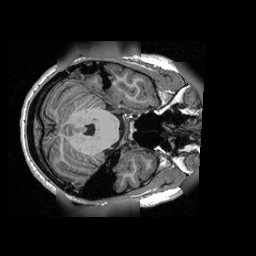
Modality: T1w
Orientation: coronal